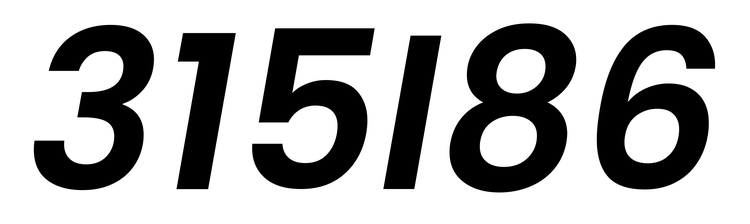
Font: Poppins-SemiBoldItalic